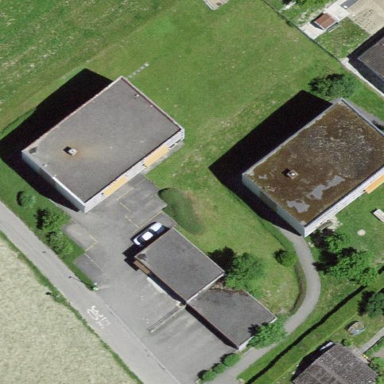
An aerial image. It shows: Residential building.